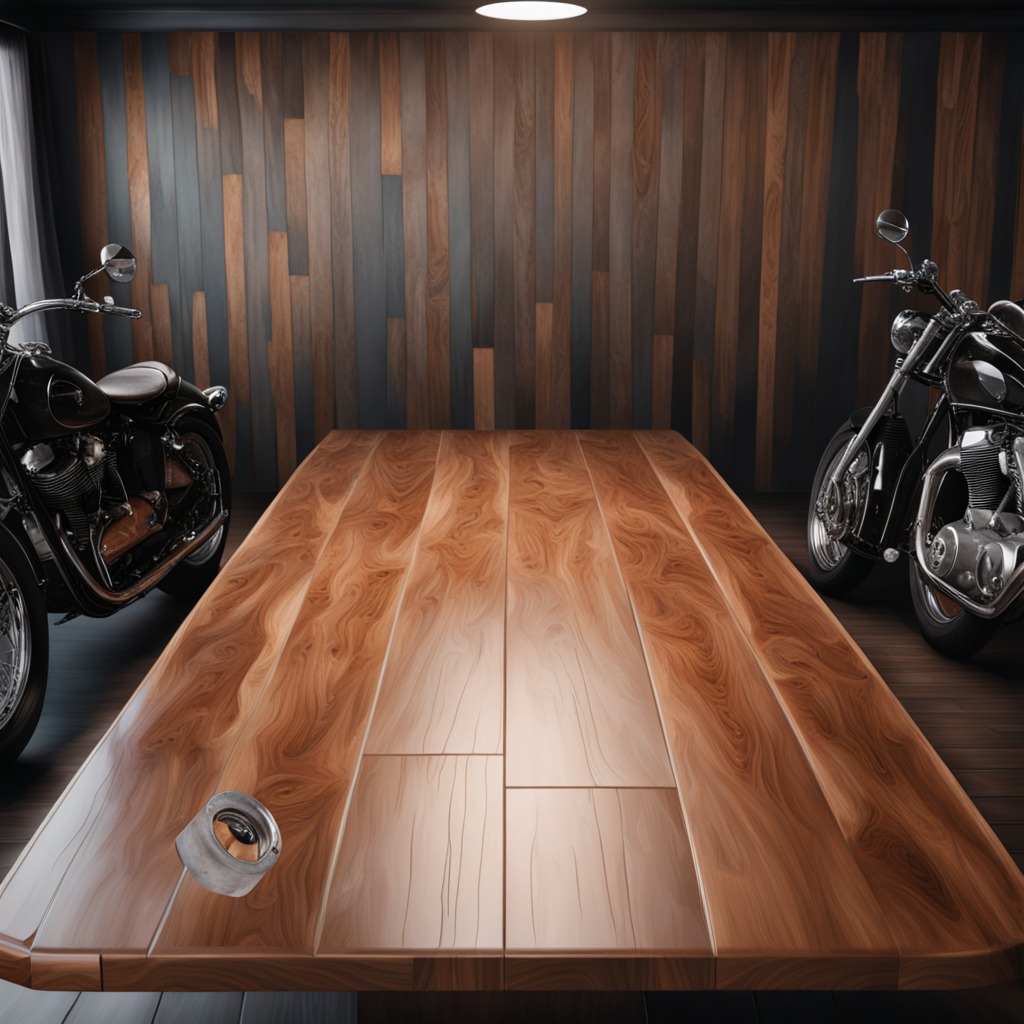
A metal nut lies on an oil-spilled wooden table in a vintage motorcycle garage.